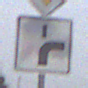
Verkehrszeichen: VerlaufVorfahrtsstrasse8
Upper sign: Vorfahrtsstrasse
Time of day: Midday
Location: Outdoor (Suburban)
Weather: Overcast
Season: NotSpecified
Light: Natural